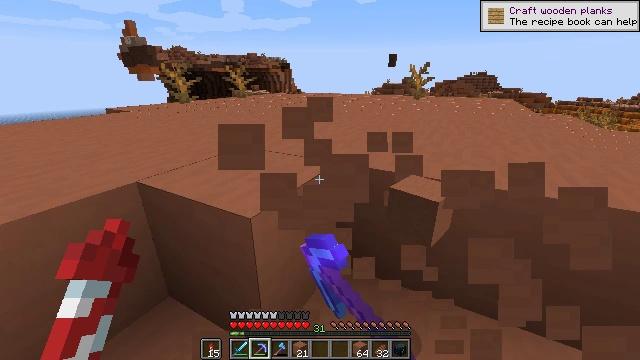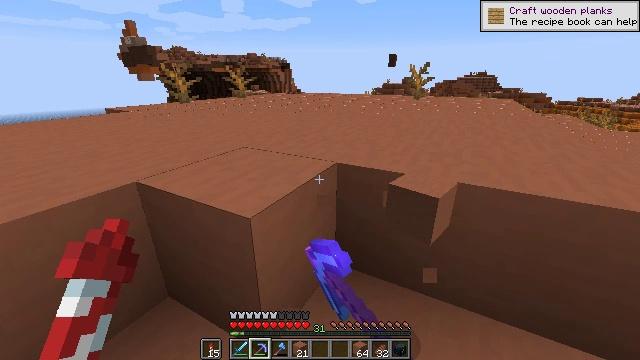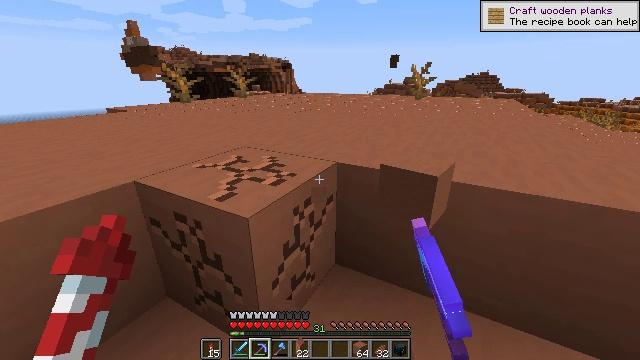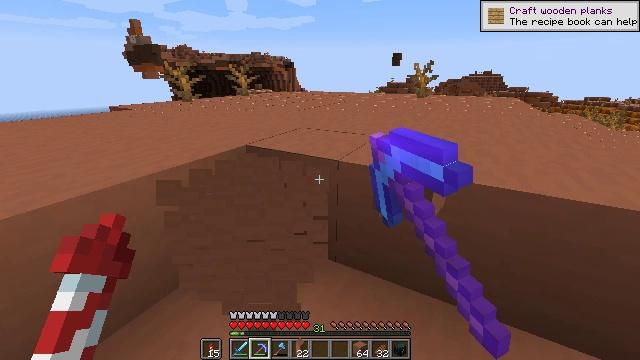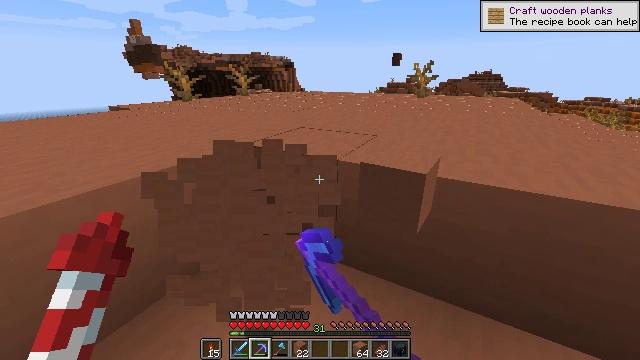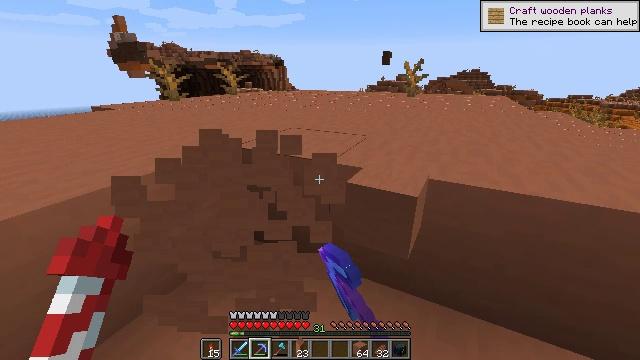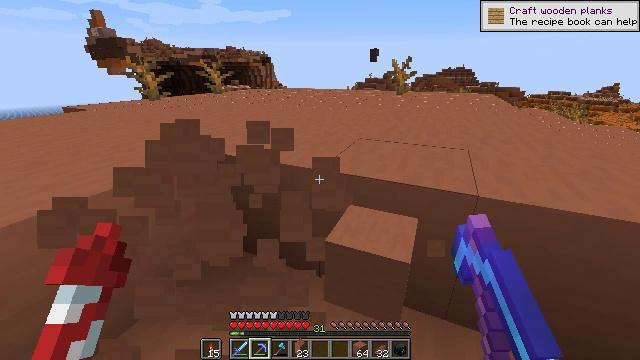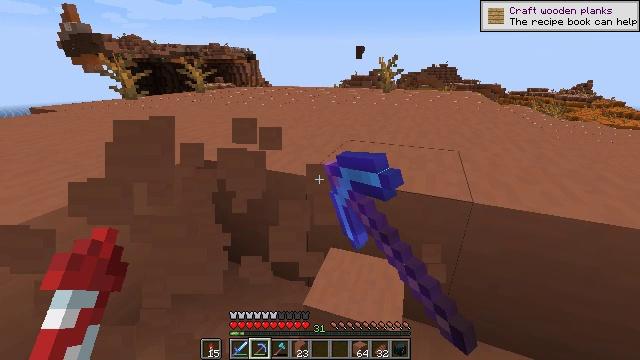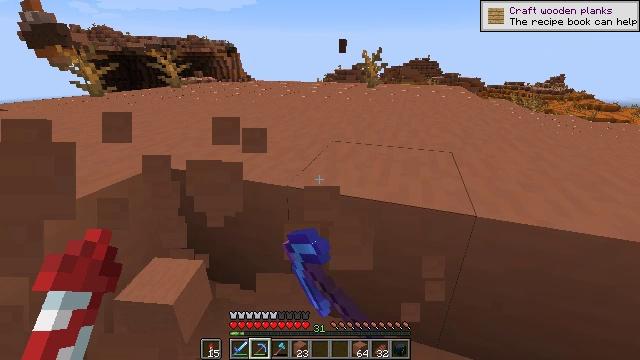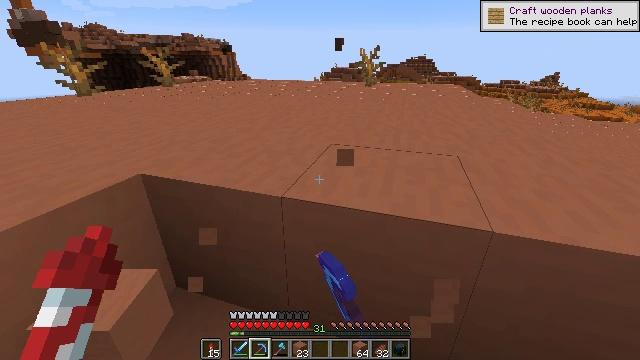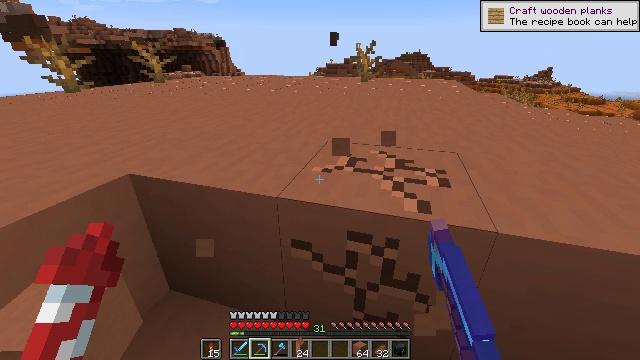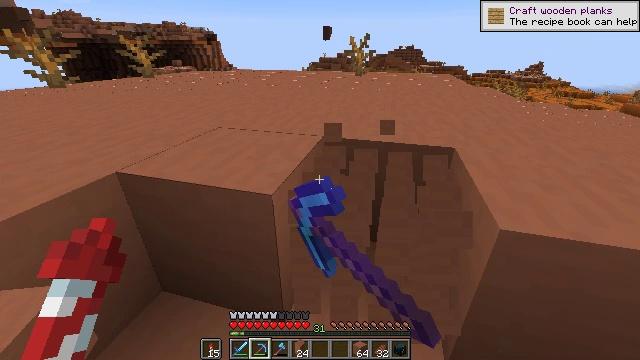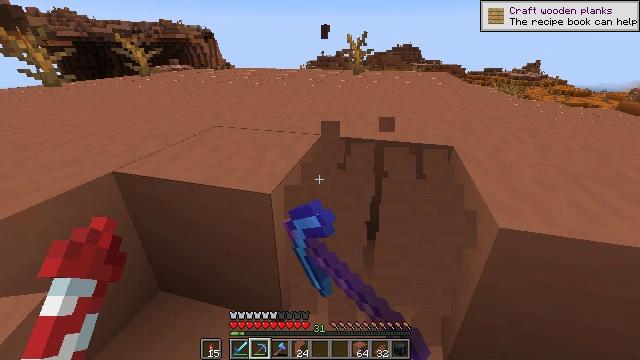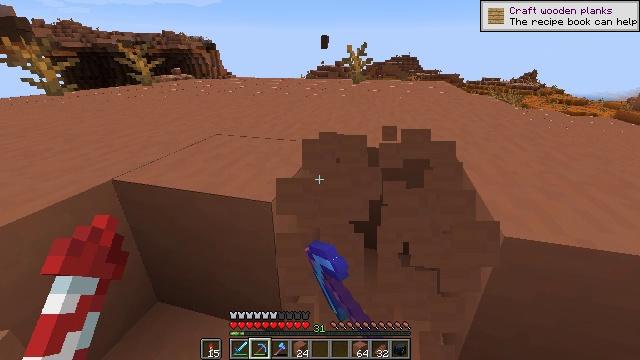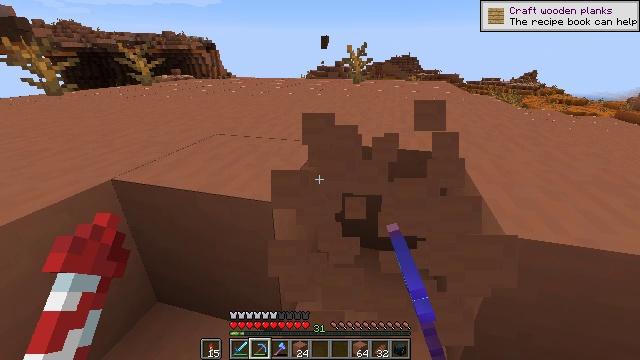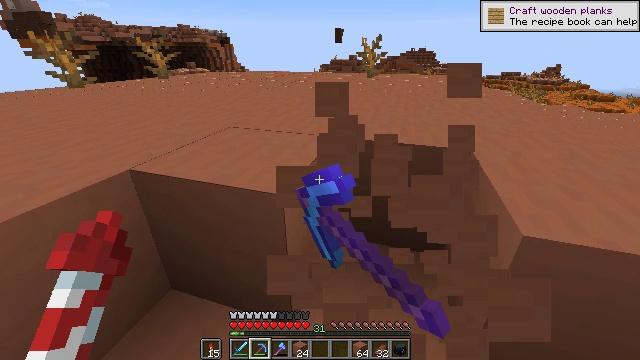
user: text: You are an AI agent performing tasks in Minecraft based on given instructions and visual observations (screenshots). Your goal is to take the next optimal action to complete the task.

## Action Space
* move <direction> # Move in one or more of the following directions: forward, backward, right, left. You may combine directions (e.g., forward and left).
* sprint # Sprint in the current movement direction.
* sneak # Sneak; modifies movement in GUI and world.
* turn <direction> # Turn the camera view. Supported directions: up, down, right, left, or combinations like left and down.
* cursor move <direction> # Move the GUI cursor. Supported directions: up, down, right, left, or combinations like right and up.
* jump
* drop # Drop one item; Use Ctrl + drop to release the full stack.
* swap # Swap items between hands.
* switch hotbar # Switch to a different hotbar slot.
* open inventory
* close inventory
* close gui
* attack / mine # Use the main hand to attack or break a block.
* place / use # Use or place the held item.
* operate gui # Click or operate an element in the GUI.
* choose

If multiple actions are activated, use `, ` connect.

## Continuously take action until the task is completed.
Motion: motion action
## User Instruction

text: Harvest terracotta for building.
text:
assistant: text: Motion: attack / mine
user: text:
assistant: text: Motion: attack / mine
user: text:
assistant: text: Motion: attack / mine
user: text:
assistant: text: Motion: attack / mine
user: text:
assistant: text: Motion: move forward, turn right, attack / mine
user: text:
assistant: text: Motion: move forward, turn right, attack / mine
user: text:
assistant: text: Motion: move forward, turn right, attack / mine
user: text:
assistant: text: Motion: move forward, turn right and down, attack / mine
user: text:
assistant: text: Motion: attack / mine
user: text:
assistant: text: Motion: turn right, attack / mine
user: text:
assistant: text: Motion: turn right and down, attack / mine
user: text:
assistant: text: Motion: attack / mine
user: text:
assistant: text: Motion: turn up, attack / mine
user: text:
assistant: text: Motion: attack / mine
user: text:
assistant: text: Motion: turn left and down, attack / mine
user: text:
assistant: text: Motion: attack / mine
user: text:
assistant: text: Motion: attack / mine
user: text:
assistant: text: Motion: attack / mine
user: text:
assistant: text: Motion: attack / mine
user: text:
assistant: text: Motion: attack / mine
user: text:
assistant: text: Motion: attack / mine
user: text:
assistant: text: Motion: attack / mine
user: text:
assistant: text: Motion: attack / mine
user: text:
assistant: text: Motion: attack / mine
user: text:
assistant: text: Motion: turn right and up, attack / mine
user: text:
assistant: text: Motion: turn right and up, attack / mine
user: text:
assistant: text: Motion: turn down, attack / mine
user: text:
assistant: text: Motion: turn left and down, attack / mine
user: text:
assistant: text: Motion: turn up, attack / mine
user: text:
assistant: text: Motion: attack / mine